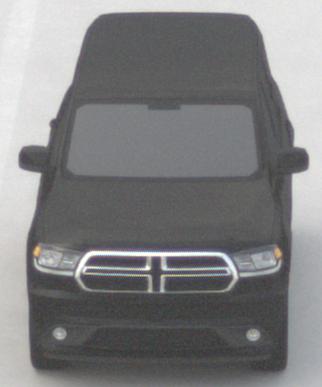
Make: Dodge
Model: Durango
Detailed model: Gen. 3
Model produced from: 2010
Doors: 5
Color: black
Road condition: dry road
Daytime: midday
Contrast: low contrast